Question: I've just started using 'PsychoPy' and I've tried to flip text and a grating, both of which appear broken up with green lines.
Anyone know how to fix this?
I'm using PyCharm with Python 3.8 and I get these error messages, not sure if related:
'''
C:\Users\USERID\AppData\Local\Programs\Python\Python38\lib\site-packages\pyglet\media\codecs\wmf.py:838: UserWarning: [WinError -<PHONE>] Cannot change thread mode after it is set
warnings.warn(str(err))
C:\Users\USERID\AppData\Local\Programs\Python\Python38\lib\site-packages\pyglet\image\codecs\wic.py:292: UserWarning: [WinError -<PHONE>] Cannot change thread mode after it is set
warnings.warn(str(err))
'''
Here is the code and image for the grating:
'''
import psychopy.visual
import psychopy.event
win = psychopy.visual.Window(
size=[400,400],
fullscr=False,
units="pix")
grating = psychopy.visual.GratingStim(
win = win,
units="pix",
size=[150,150])
grating.draw()
win.flip()
psychopy.event.waitKeys()
win.close()
'''

EDIT: I rolled back pyglet to version 1.4.10 and the error messages disappear but the green lines remain.
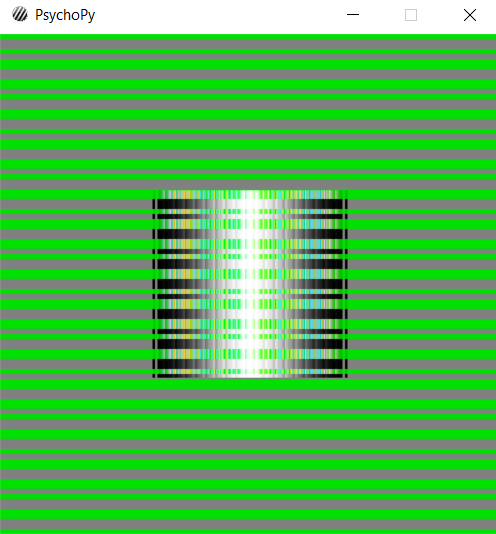
Answer: Here the solution:
Try to add the argument multiSample and numSamples when you create your window, as in the example below:
'''
w = visual.Window([wstim, hstim], color = [0, 0, 0], units = "pix", fullscr=False, multiSample=True, numSamples = 16)
'''
In my script this worked fine.